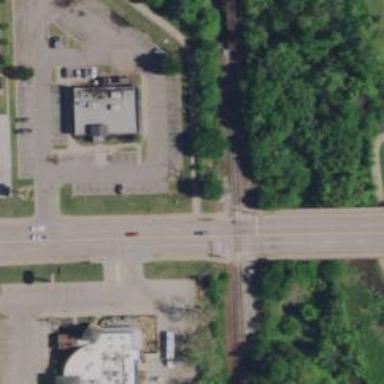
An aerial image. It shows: Railway crossing.